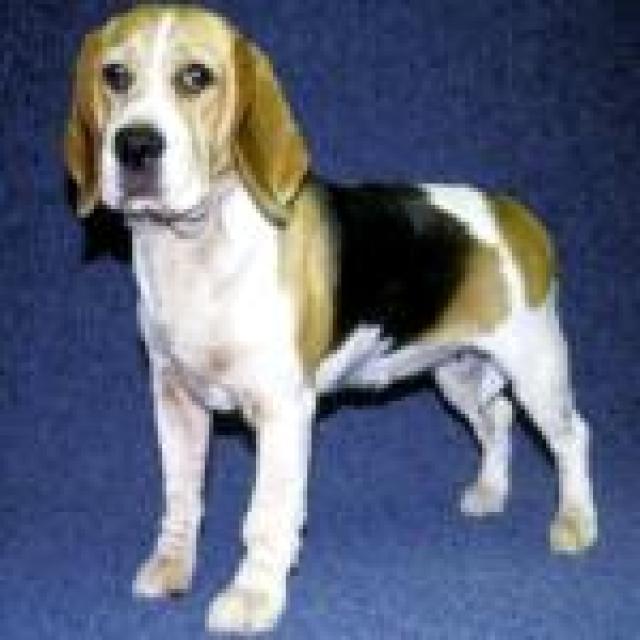
Healthy canine skin — no visible lesions, inflammation, or abnormalities. The skin and coat appear normal.